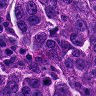
Metastatic tissue present: yes